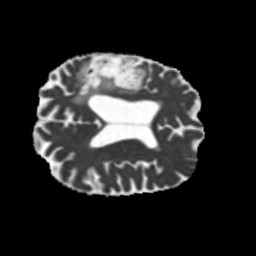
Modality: MD
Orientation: axial
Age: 55
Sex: male
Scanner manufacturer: siemens
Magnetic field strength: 3 T
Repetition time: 5.25 s
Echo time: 0.08 s